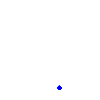
Particle: pion